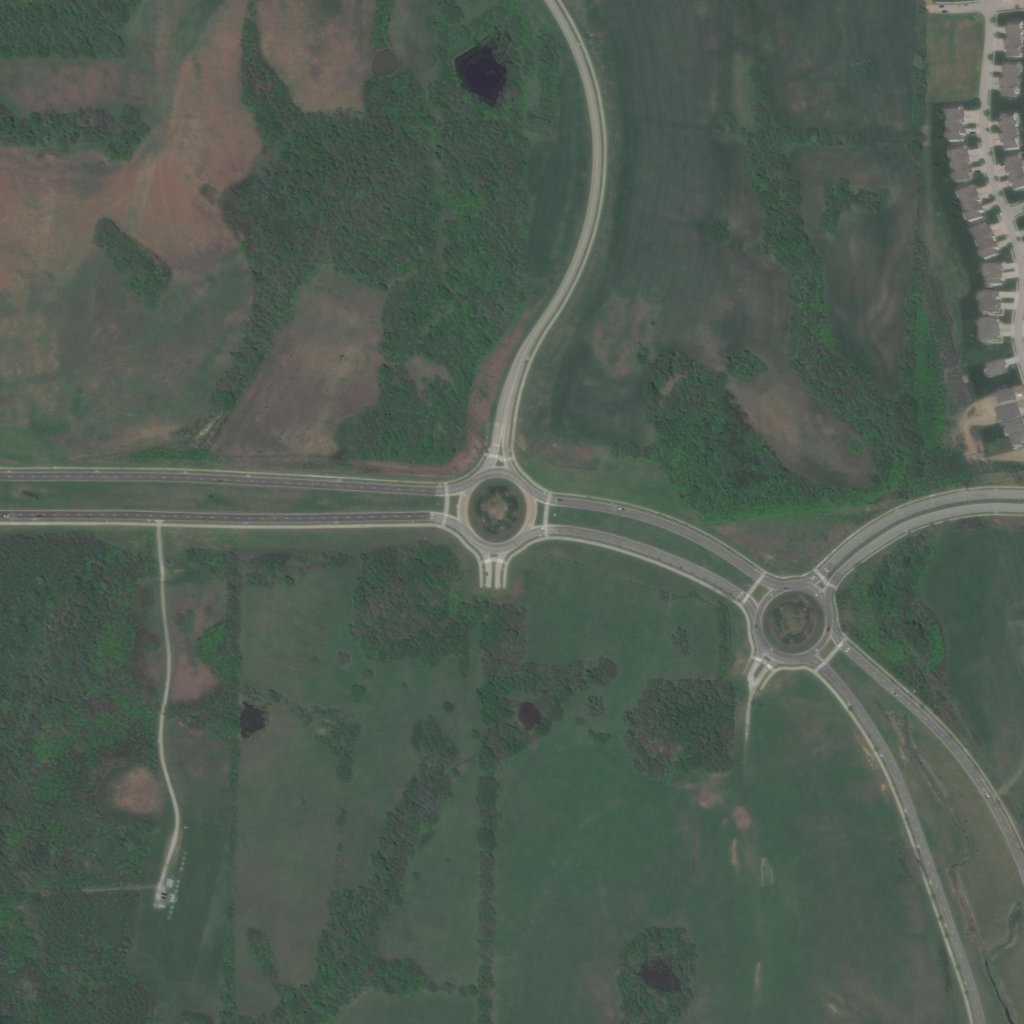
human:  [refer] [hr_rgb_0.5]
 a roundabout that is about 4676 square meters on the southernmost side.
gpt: <box>[[72, 55, 82, 66, 0]]</box>